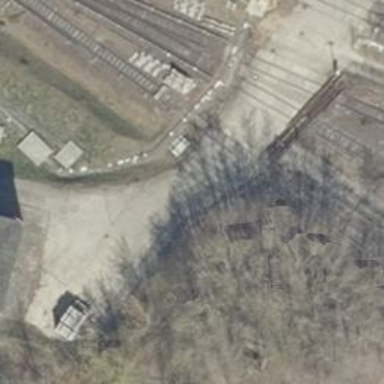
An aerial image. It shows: Electrified rail service yard.